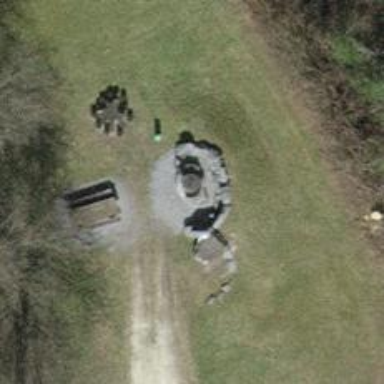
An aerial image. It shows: BBQ amenity.